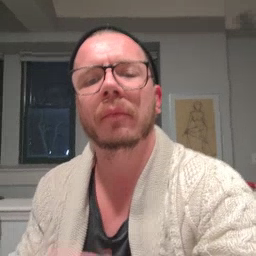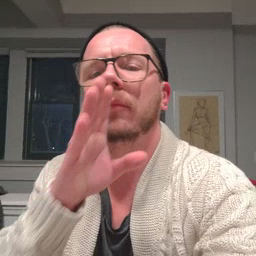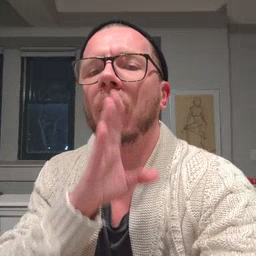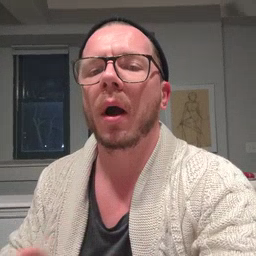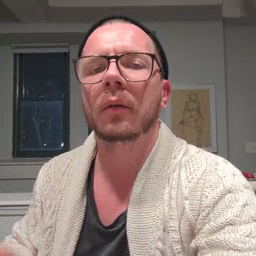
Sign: quiet